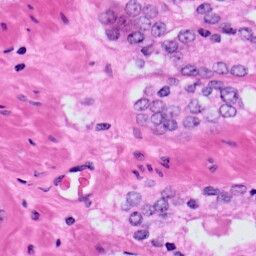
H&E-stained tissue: Prostate